Question: How do I make a vertical and or horizontal scroll bar invisible on a 'JScrollPane' in java.
I've tried this, but doesn't work:
'''
scrollPane.getVerticalScrollBar().setVisible(false);
'''
Also, I would like to know how to make the bar visible again once it is not at a null state (I don't know the technical term) i.e, see pic below. Bar is visible, but at a "null" state.

Also, is there a way to have the scroll bar remain invisible, but still allow for scrolling?
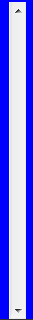
Answer: The method you want is <URL>
Valid values are:
> - - -
I'm not entirely sure what you need, but it seems that you want to be using 'ScrollPaneConstants.VERTICAL_SCROLLBAR_AS_NEEDED'.
If those policies are not enough, you can write your wrapped view to implement the <URL> method.